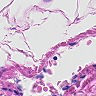
Metastatic tissue present: no